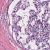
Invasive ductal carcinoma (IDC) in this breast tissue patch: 0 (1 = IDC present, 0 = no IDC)